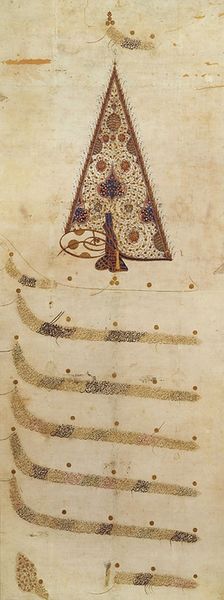
Standort: Hamburg
Institution: Museum für Kunst und Gewerbe Hamburg
Schlagwörter: zeichnung, gold, schrift, papier, grafik, graphik, wasserfarbe, ornamente, tinte, urkunde, islam, typografie, gestaltung, kalligraphie, kalligrafie, layout, handkoloriert, handgeschrieben, handschriften, bildwerke, angewandte und bildende kunst, hessische systematik, handkolorierung, deckende, gouachefarbe, deckfarbe